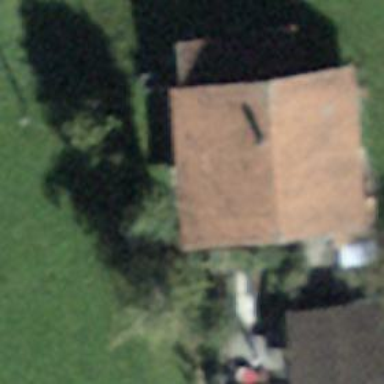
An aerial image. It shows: Farm building.